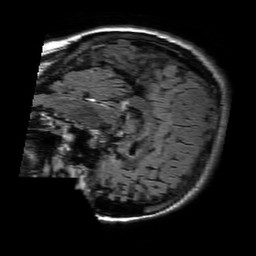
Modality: FLAIR
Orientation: sagittal
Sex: female
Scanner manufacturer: philips
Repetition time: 11 s
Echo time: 0.125 s